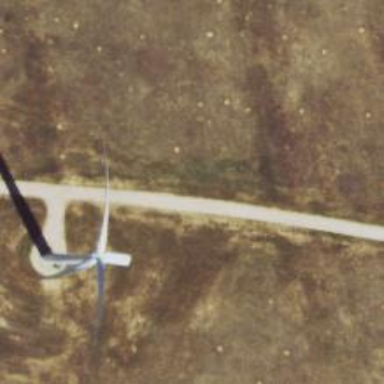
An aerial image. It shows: Road leading to wind farm area designated for service vehicles.